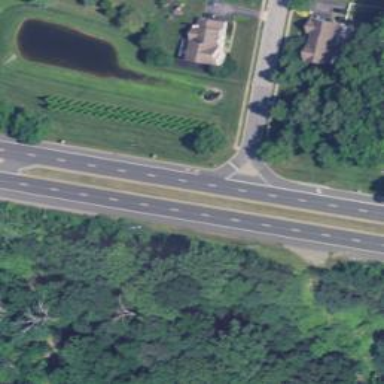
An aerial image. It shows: Trunk link highway.